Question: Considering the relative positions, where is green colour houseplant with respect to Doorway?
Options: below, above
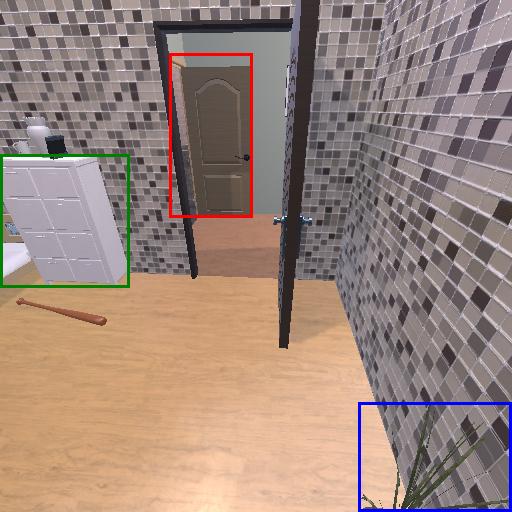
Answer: below